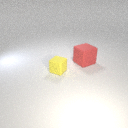
large red rubber cube behind small yellow rubber cube